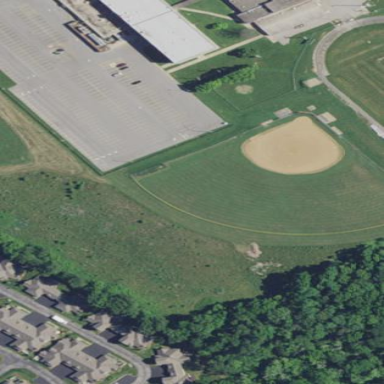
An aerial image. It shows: Baseball pitch for leisure and sports activities.